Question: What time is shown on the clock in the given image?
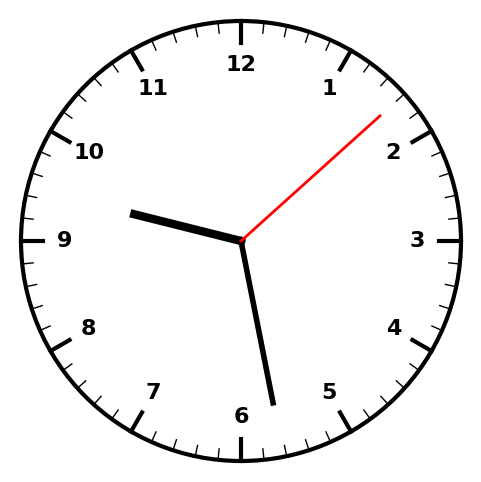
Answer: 09:28:08